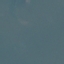
Land use / land cover class: SeaLake